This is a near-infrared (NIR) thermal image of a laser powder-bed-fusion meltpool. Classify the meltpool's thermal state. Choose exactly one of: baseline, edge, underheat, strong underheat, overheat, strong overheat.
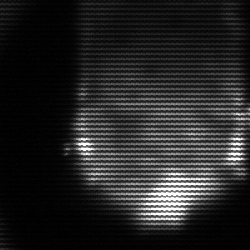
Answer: edge